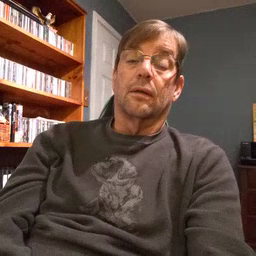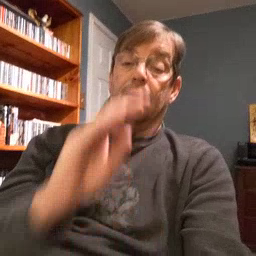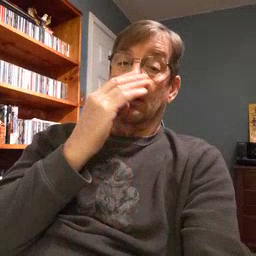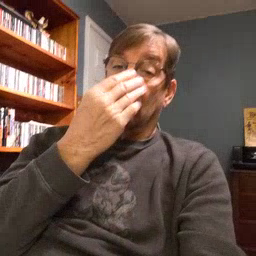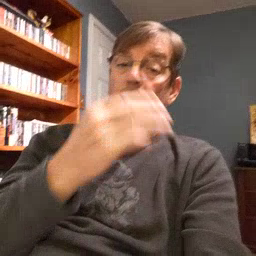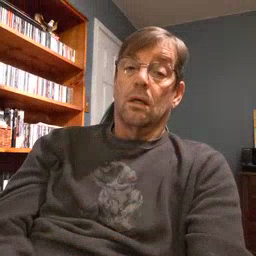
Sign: flower